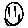
Label: smiley face